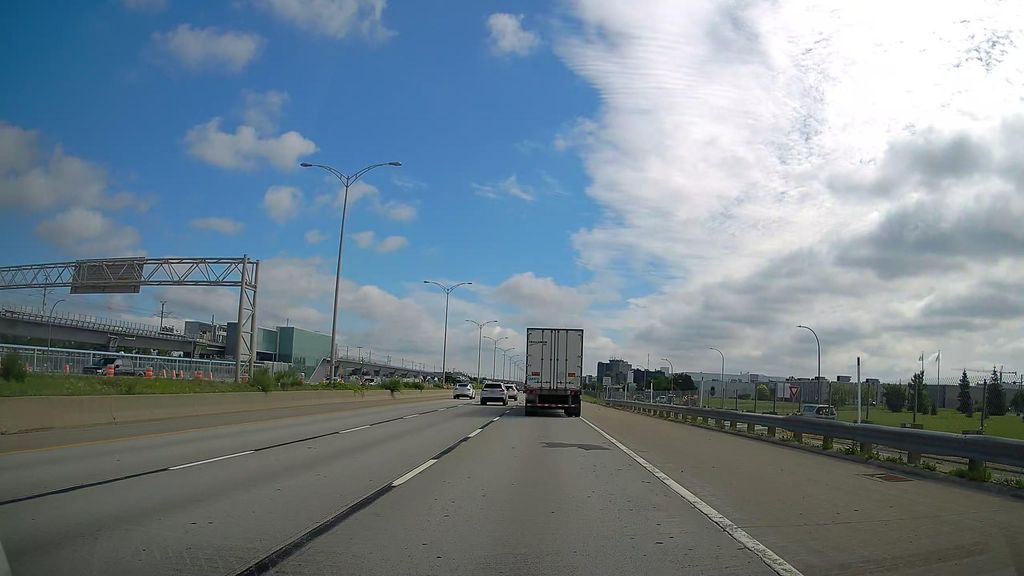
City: montreal